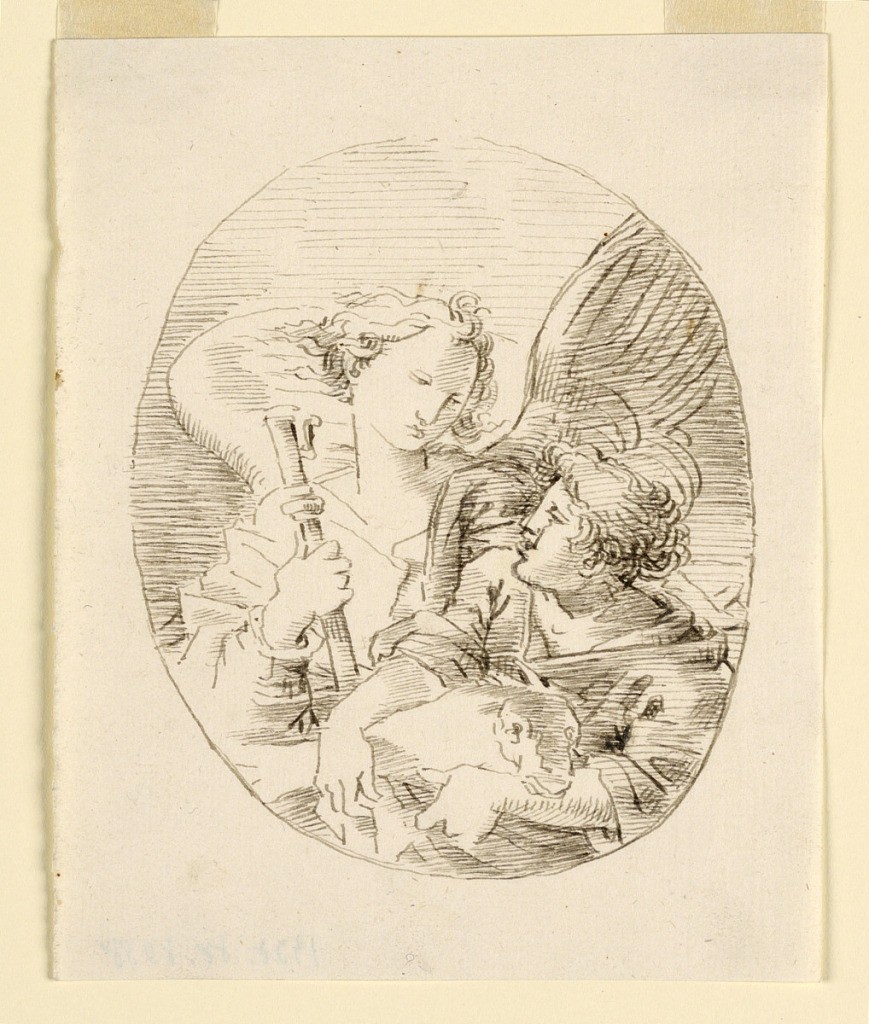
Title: The Angel Leading Tobias Homewards
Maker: Fortunato Duranti, Italian, 1787 - 1863
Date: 1820–1850
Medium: Brush and gray-brown watercolor on paper
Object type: Drawing
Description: Tobias and the Angel are turned toward left. The boy has the fish in his arms; half-figures.